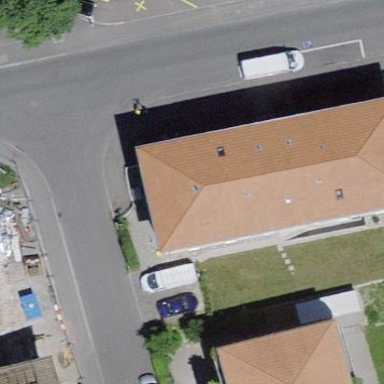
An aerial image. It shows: Hipped roof on apartment building.